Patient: sex M, age 36
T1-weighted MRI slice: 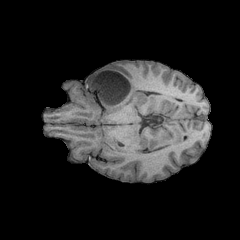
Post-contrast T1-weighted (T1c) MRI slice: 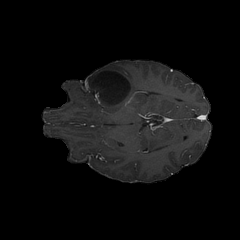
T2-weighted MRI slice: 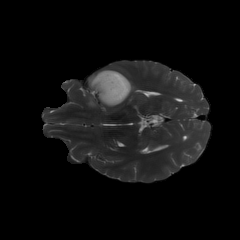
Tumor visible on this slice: yes
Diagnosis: Astrocytoma, IDH-mutant
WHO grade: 3